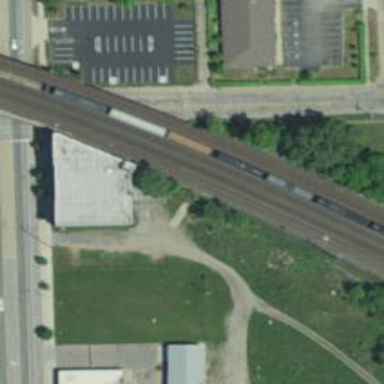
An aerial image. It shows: Railway bridge over siding rail service.